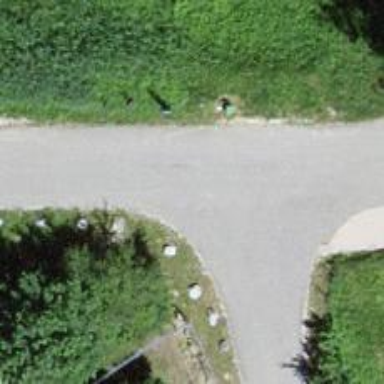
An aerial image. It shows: Unclassified paved road.